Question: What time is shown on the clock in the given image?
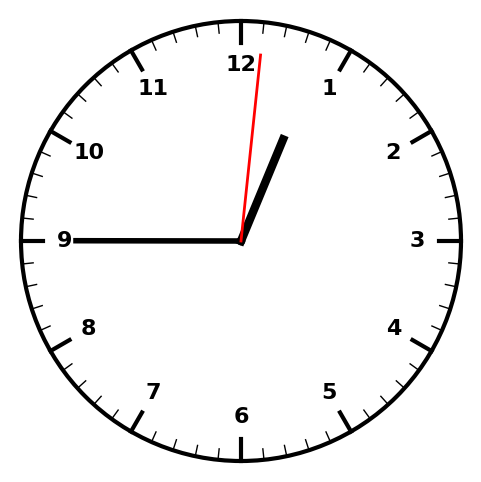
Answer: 12:45:01